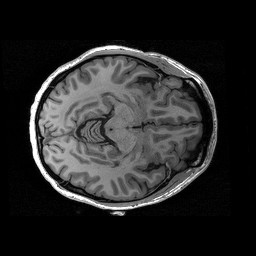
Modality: T1w
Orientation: coronal